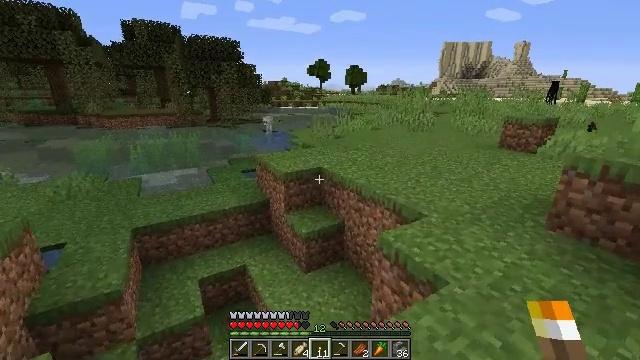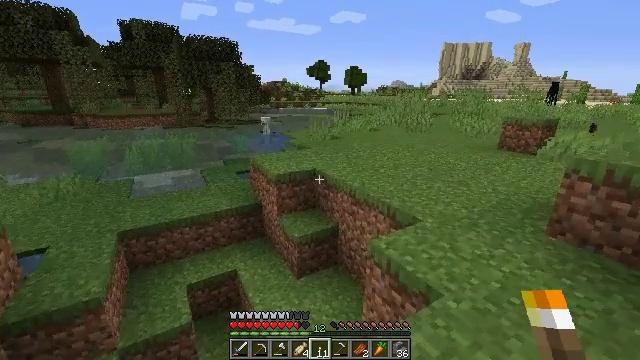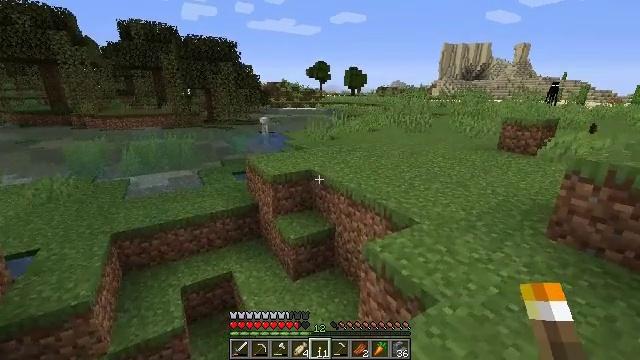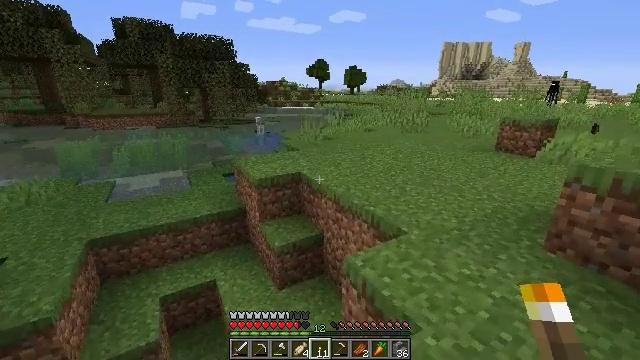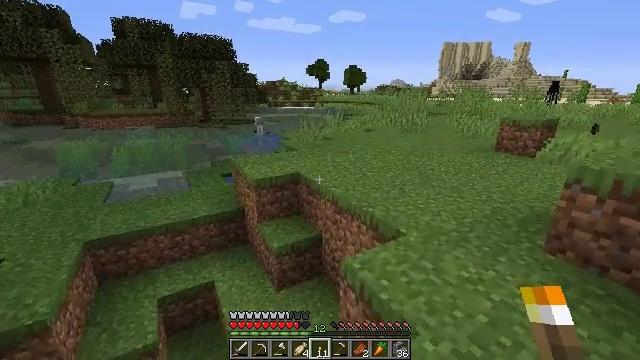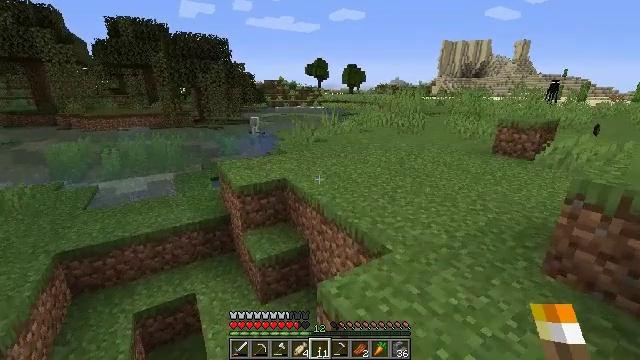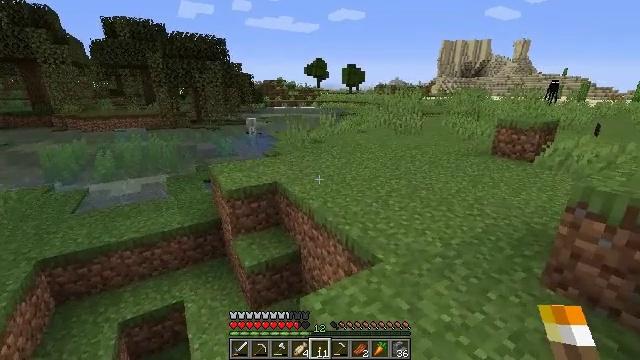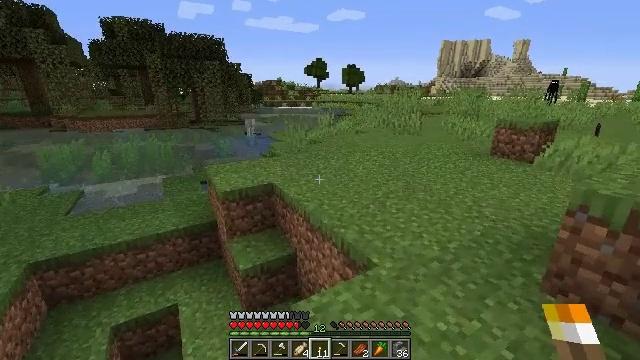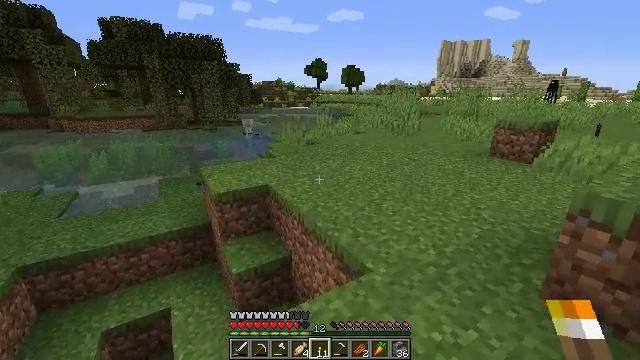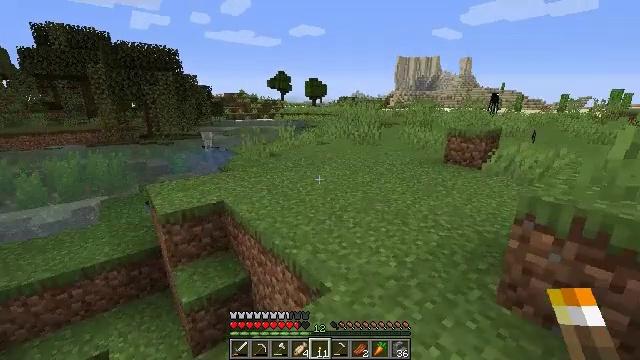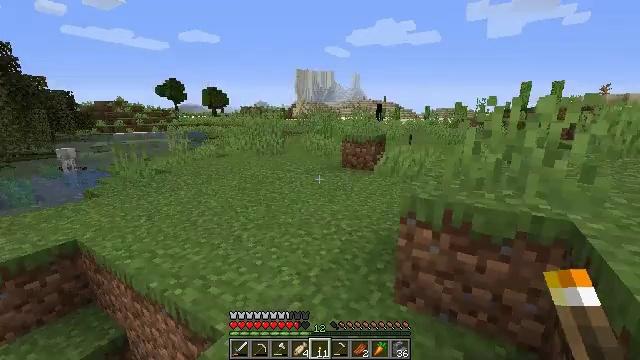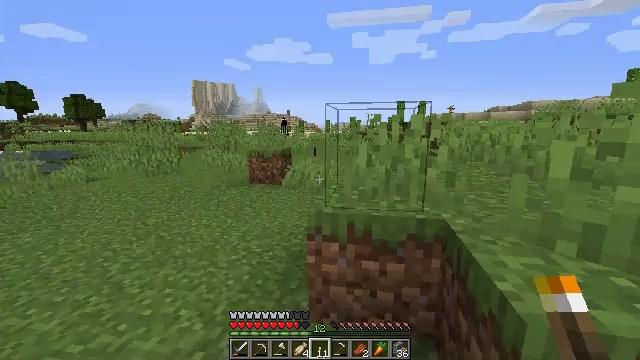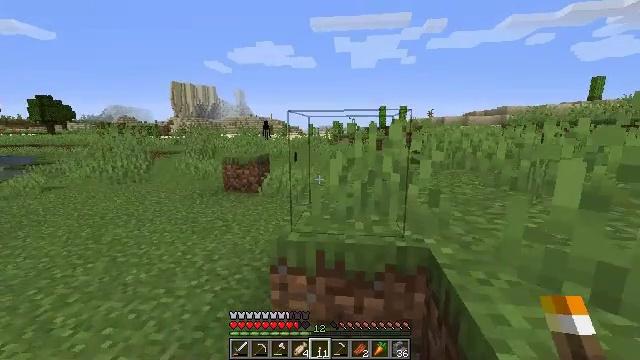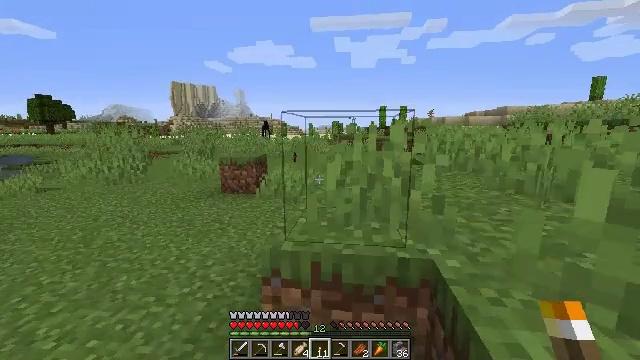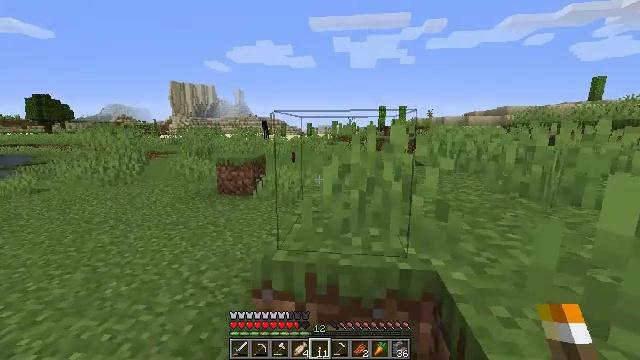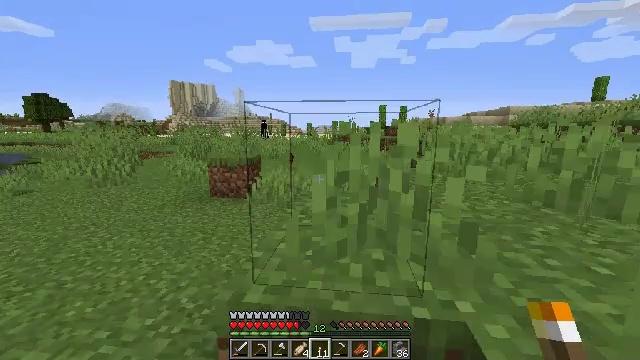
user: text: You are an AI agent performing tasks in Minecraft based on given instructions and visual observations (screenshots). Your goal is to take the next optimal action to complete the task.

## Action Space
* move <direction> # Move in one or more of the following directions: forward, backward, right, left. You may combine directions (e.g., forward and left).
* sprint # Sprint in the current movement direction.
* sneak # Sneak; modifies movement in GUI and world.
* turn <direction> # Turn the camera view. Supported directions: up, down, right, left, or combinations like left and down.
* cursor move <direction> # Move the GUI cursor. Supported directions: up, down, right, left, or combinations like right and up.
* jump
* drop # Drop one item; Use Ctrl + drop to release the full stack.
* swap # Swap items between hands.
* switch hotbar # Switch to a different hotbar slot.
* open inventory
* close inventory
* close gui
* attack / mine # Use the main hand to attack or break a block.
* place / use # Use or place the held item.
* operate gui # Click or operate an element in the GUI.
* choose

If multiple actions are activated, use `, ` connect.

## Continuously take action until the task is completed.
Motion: motion action
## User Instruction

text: Drop a torch.
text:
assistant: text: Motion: move forward and move right
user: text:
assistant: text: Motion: move forward and move right
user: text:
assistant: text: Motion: move forward and move right
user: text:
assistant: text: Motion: move forward and move right
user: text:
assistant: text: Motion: move forward and move right
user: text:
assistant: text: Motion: move forward and move right
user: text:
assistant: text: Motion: move forward and move right
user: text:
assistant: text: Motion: move forward and move right
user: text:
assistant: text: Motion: move forward and move right, turn right and up
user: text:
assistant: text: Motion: move forward and move right, turn right and up
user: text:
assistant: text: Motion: move forward and move right, turn right and up
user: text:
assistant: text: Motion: move forward, turn right
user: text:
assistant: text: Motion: move forward
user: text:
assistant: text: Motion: move forward
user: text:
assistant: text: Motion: move forward
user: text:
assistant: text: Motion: move forward
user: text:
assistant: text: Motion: move forward, jump
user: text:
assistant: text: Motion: move forward, jump
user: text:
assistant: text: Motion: move forward, jump
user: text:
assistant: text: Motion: move forward, jump
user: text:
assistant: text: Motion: move forward, jump
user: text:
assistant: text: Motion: move forward
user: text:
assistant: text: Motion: move forward
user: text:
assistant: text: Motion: move forward
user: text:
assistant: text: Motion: move forward
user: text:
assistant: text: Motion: move forward
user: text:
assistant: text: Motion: move forward
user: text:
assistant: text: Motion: move forward
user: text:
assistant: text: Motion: move forward
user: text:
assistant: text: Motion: move forward